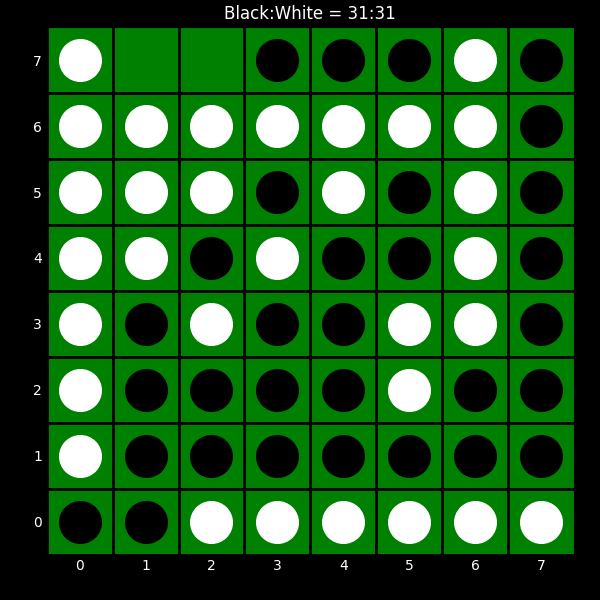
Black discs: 31
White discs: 31